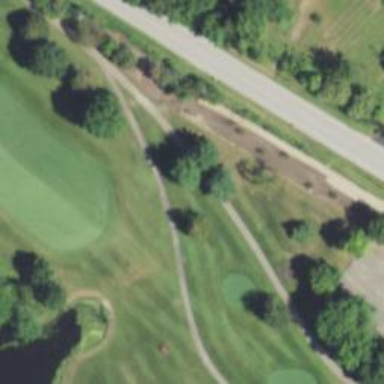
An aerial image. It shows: Golf cartpath that is also road path.